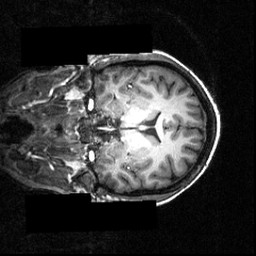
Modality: T1w
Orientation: coronal
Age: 21
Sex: female
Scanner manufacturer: siemens
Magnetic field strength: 3.951 T
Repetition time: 1.5 s
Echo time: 0.00335 s